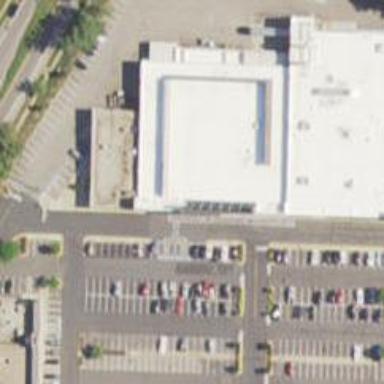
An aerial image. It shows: Supermarket.